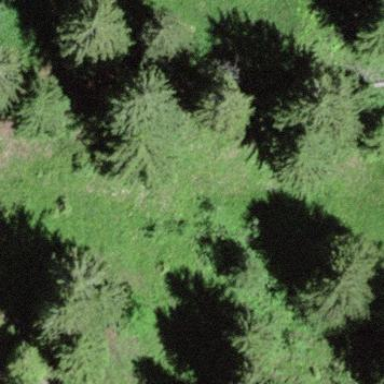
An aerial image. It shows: Forest area.